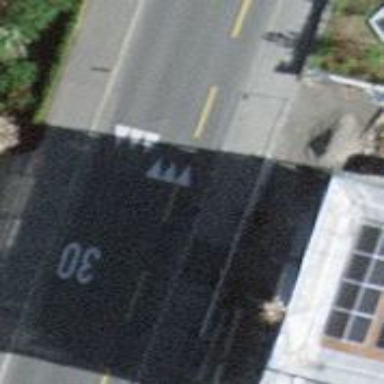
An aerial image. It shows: Bump for traffic calming.